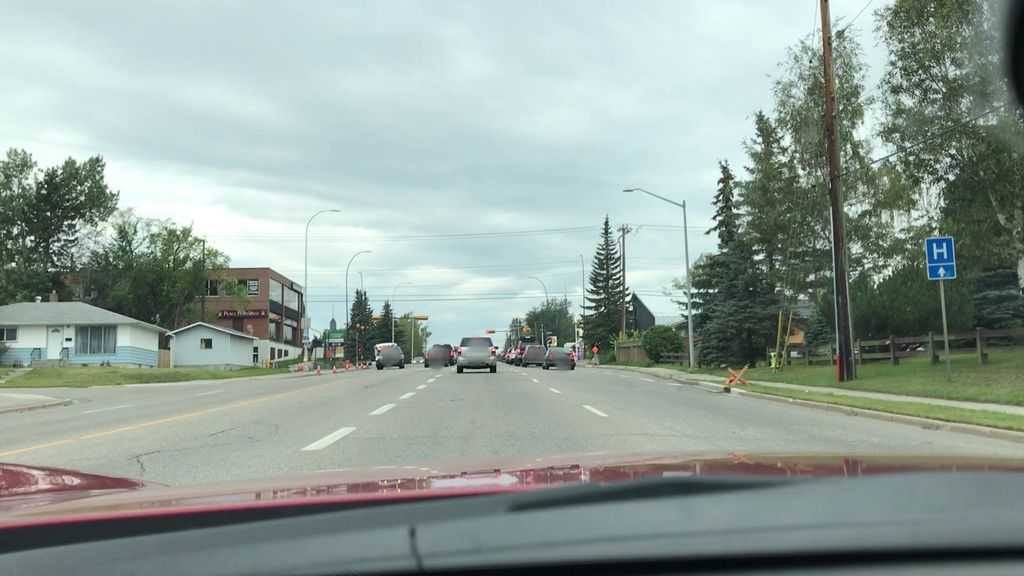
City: calgary